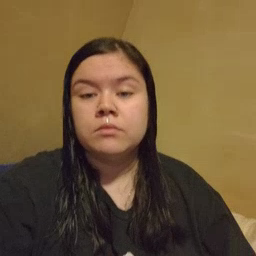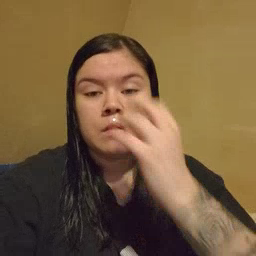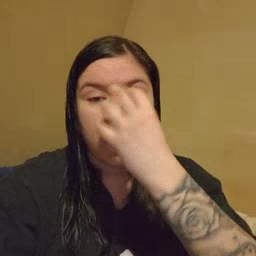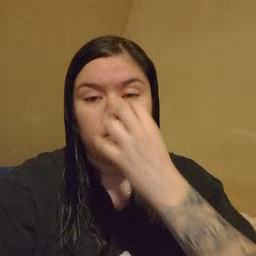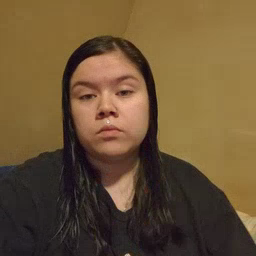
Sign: clown